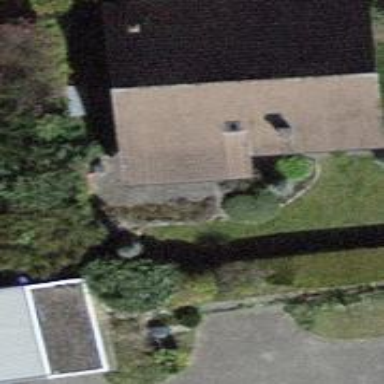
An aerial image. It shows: Building with tiled roof.